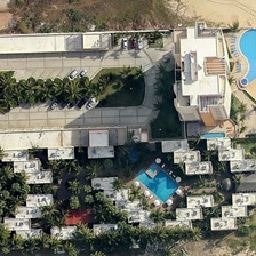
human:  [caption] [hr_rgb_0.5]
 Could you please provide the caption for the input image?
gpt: there are three different sizes of lake blue swimming pool, also with many green plants .

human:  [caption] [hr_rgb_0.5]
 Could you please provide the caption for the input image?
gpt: The scenery of the resort is very beautiful.

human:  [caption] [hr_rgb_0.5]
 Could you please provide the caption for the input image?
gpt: golden beaches on the edge with many white roof villa .

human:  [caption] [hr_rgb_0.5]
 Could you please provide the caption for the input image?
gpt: The scenery of this resort is beautiful.

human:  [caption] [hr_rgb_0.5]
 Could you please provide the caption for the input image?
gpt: next to the building there is a swimming pool .